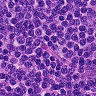
Metastatic tissue present: no